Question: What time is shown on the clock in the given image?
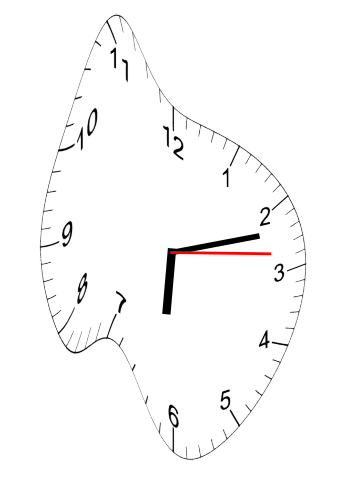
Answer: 06:12:14